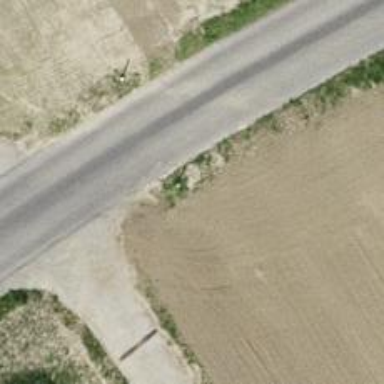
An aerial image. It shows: Smooth asphalt road in residential area.